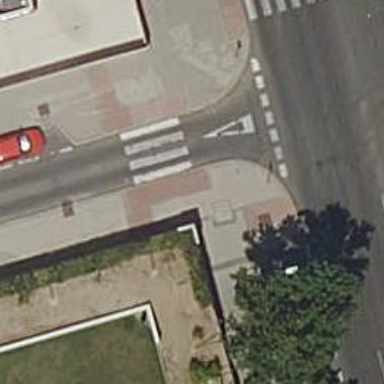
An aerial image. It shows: Zebra crossing on the road.